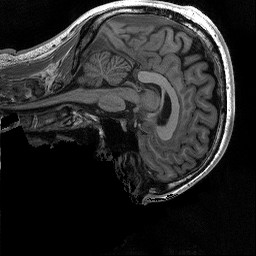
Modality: T1w
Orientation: sagittal
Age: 23
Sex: male
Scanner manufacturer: siemens
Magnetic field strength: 3 T
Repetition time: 2.3 s
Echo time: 0.00298 s